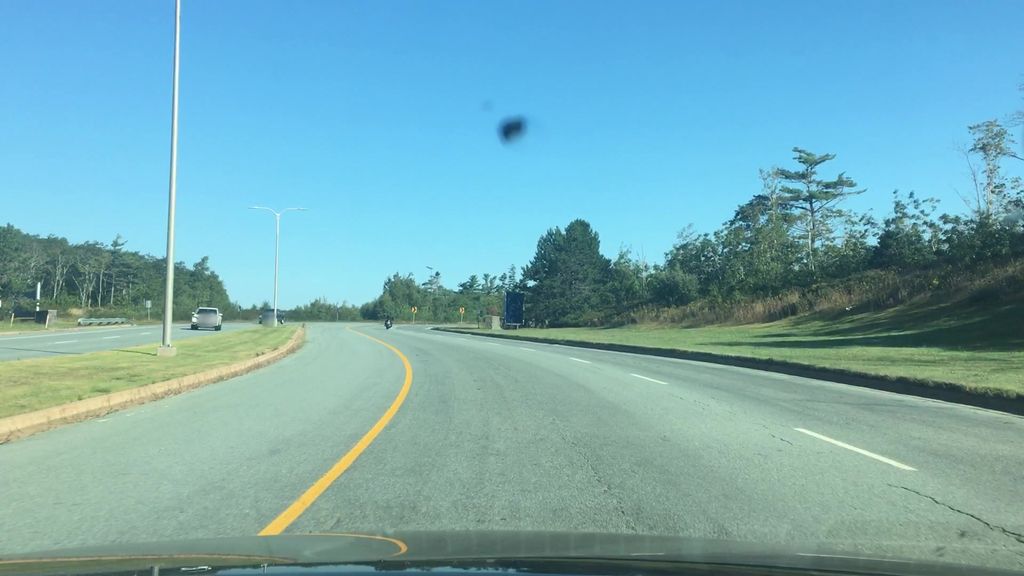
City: halifax